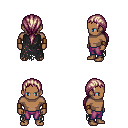
a pixel art fantasy rpg character, male body template, human, dark skin, black tattered cape, magenta pants, white blonde ponytail hairstyle, leather bracers, four views (front, back, left, right), 2x2 character sprite sheet, small pixel art, hard edges, no anti-aliasing